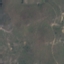
Label: HerbaceousVegetation